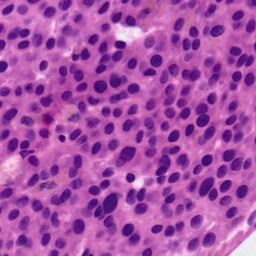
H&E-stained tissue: Skin